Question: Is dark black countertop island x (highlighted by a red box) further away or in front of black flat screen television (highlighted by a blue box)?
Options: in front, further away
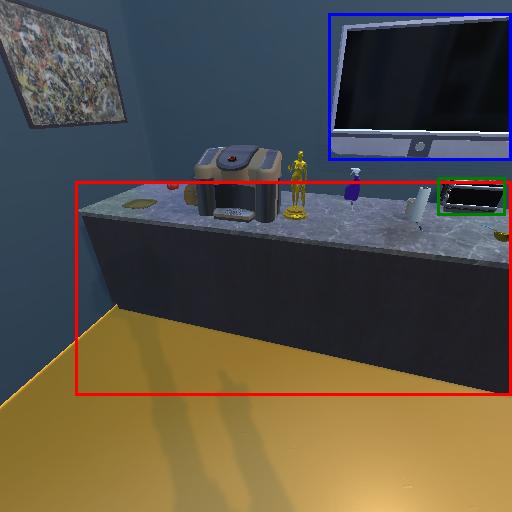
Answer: in front